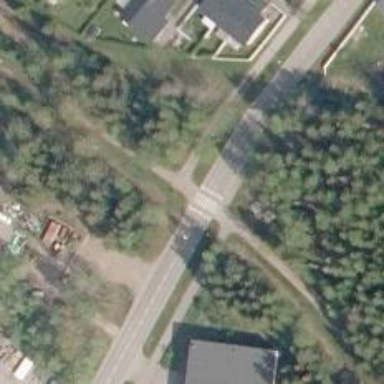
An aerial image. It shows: Asphalt cycleway.